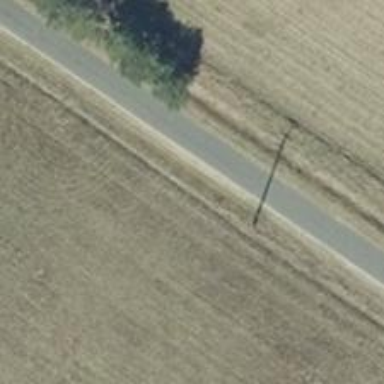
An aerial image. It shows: Power pole.